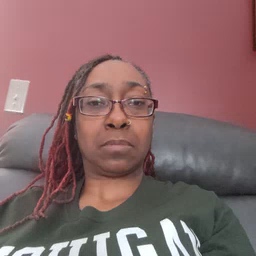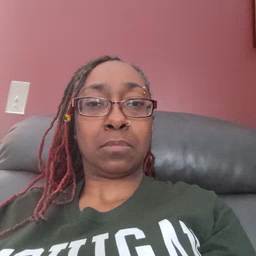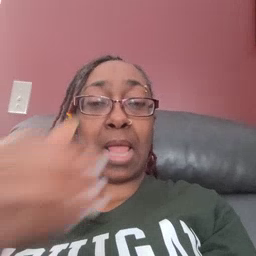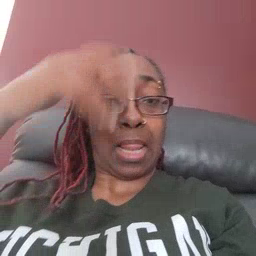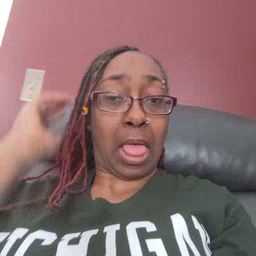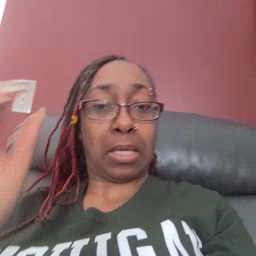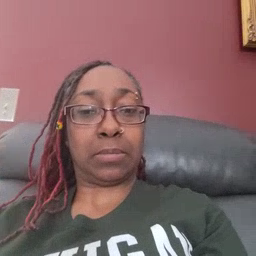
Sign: lion